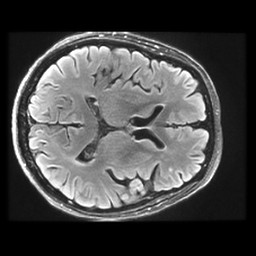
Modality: FLAIR
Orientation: axial
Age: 69
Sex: female
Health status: healthy
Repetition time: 12 s
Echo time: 0.09782 s